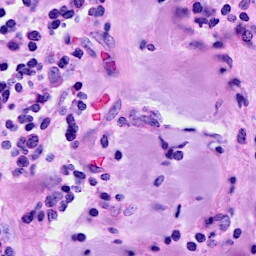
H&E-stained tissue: Breast